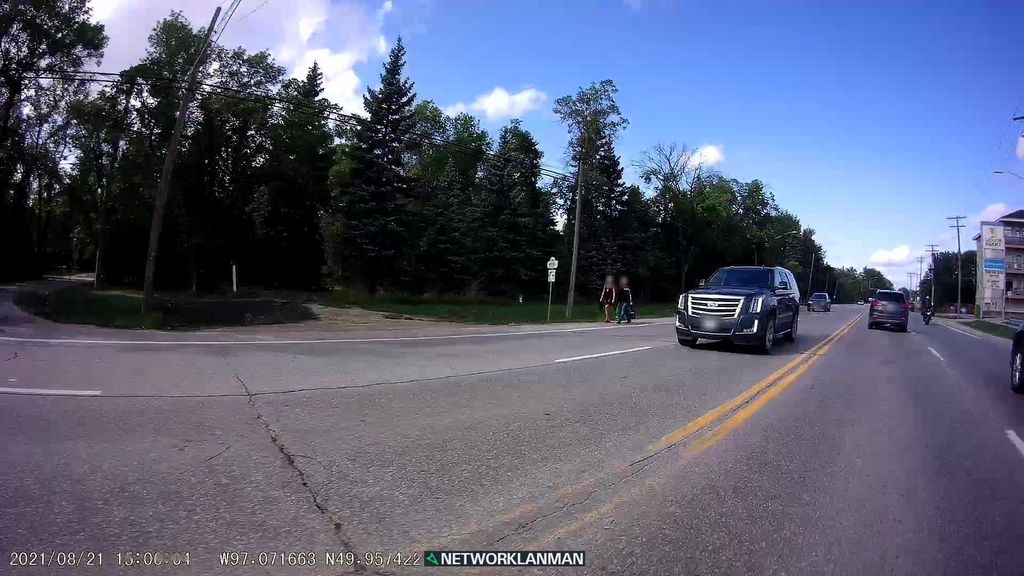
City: winnipeg